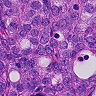
Metastatic tissue present: yes